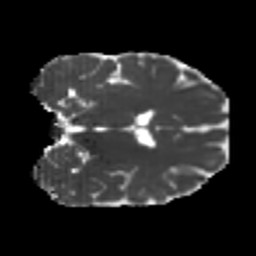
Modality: MD
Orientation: coronal
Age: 19
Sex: male
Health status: healthy
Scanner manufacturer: philips
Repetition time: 7.386 s
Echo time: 0.08599 s